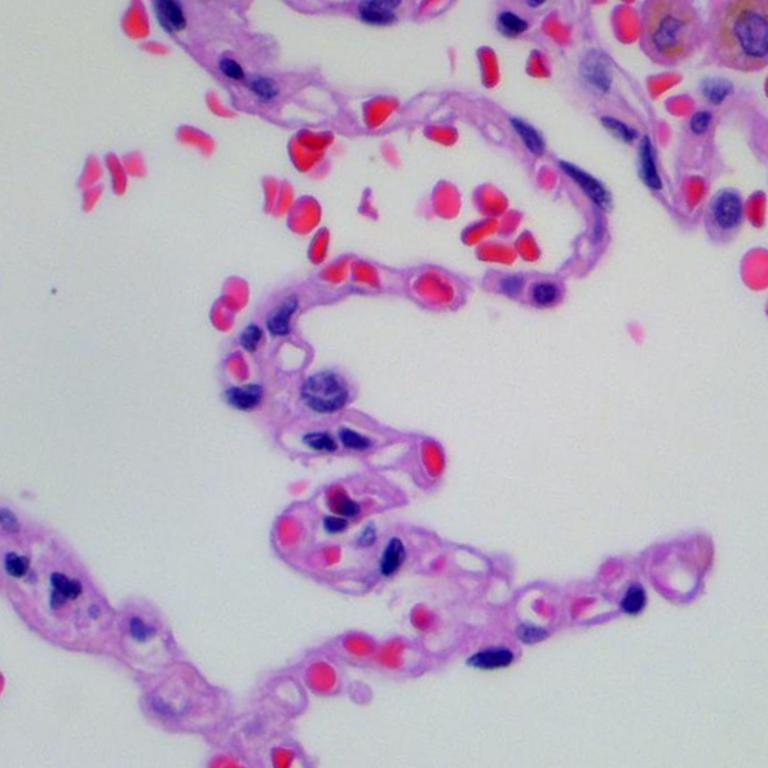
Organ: lung
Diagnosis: benign